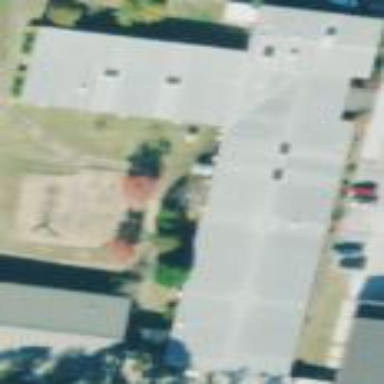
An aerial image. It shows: School building.